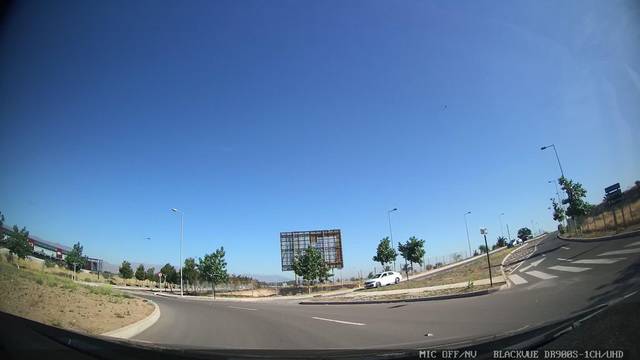
Region: Chile
Coordinates: -33.423, -70.789